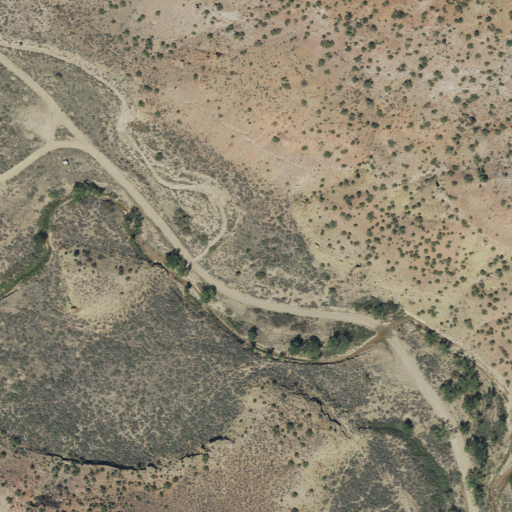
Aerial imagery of valley in Utah named Middle Canyon containing shrub and evergreen forest